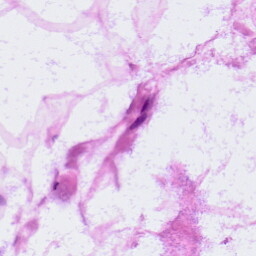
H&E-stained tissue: LymphNode